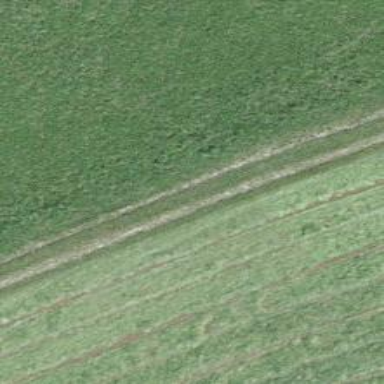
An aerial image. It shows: Track with grade5 tracktype.